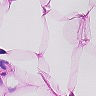
Metastatic tissue present: no